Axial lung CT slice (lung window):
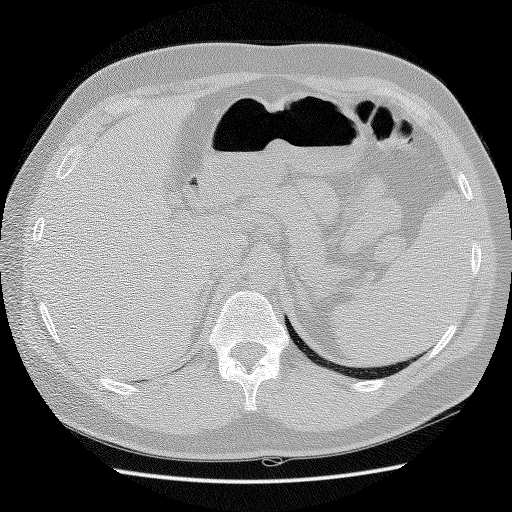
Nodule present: no